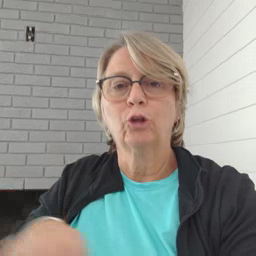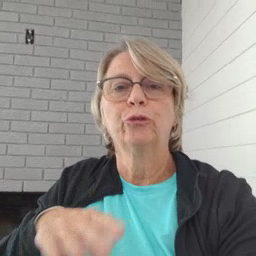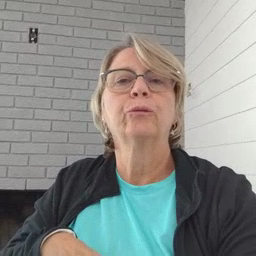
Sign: dryer